高二 · 解析几何
设变量 $x, y$ 满足约束条件 $\left\{\begin{array}{l}x+y \leqslant 3, \\ x-y \geqslant-1, \\ y \geqslant 1,\end{array}\right.$ 则目标函数 $\mathrm{z}=4 x+2 y$ 的最大值为 $(\quad)$
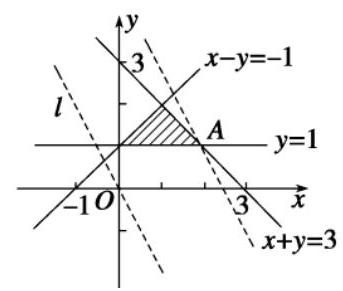
A. 12
B. 10
C. 8
D. 2
答案: B
解析: 解析 画出可行域如图中阴影部分所示, 目标函数 $z=4 x+2 y$ 可转化为 $y=-2 x+\frac{Z}{2}$,作出直线 $y=-2 x$ 并平移, 显然当其过点 $A$ 时纵截距 $\frac{Z}{2}$ 最大.
解方程组 $\left\{\begin{array}{l}x+y=3, \\ y=1\end{array}\right.$ 得 $A(2,1), \therefore z_{\max }=10$.